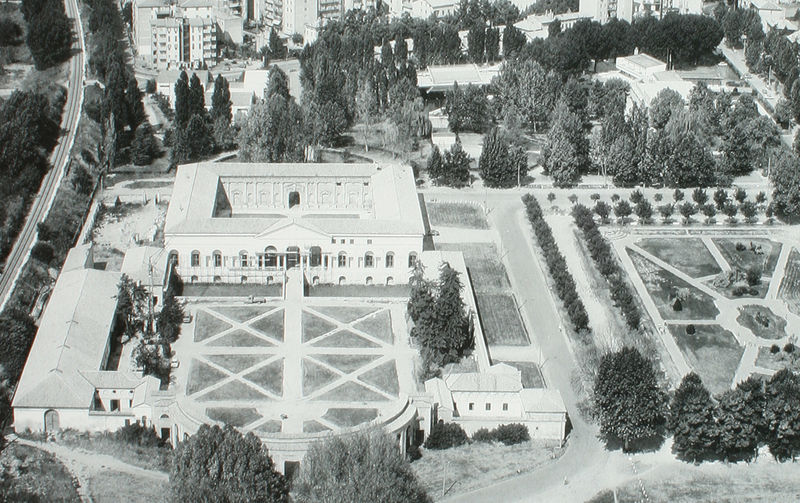
Titel: Gesamtansicht mit Garten
Künstler: Giulio Romano
Standort: Mantua
Institution: Palazzo Te
Schlagwörter: baum, flügel, himmel, weiß, bäume, dreieck, grün, landschaft, stadt, fenster, licht, schwarz, strasse, säulen, tür, anlage, dach, gebäude, gras, haus, park, parkanlage, rasen, schloss, weg, architektur, barock, häuser, sonne, sträucher, wege, wiesen, wald, brunnen, garten, deutschland, ansicht, wohnhäuser, modern, zug, dächer, giebel, mauer, hecke, hof, weis, platz, vogelperspektive, luft, symmetrie, tor, foto, fotografie, luftaufnahme, straßen, innenhof, umgang, palast, strahlen, draufsicht, kreuzung, symmetrisch, schwarz-weiß, friedhof, photo, halbkreis, villa, geometrisch, anwesen, residenz, portikus, eisenbahn, beete, siedlung, gärten, herrenhaus, geleise, gleis, gleise, schiene, museum, fotographie, geometrie, höfe, fesnter, pfade, schwarz/weiß, fensterachsen, neubau, gartenanlage, nebengebäude, anbauten, gartenarchitektur, luftbild, baukunst, hochhaus, exedra, wirtschaftsgebäude, rabatten, schlossgarten, geäbude, luftansicht, hauptgebäude, rechtwinklig, kreuzungen, palastanlage, buesche, französischer garten, sanssouci, gebäudeflügel, prtikus, sülen, gleisbett, lufuaufnahme, volgelperspektive, ge, gartenanglage, höe, bahnlinie, landschaftsgärnterei